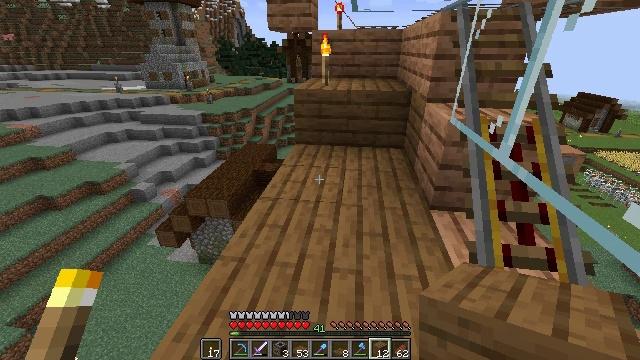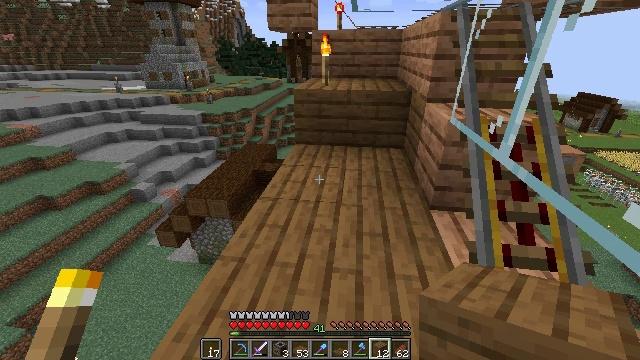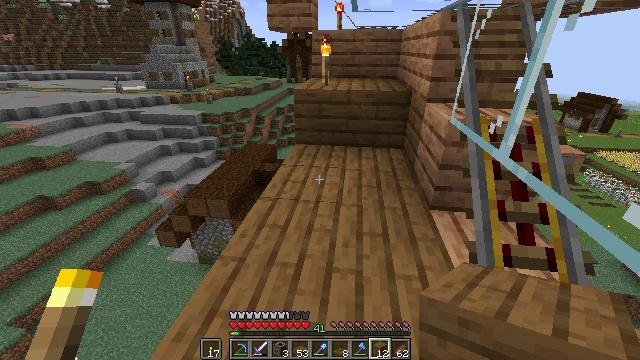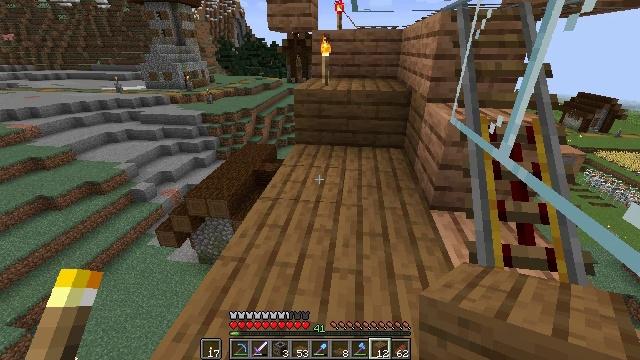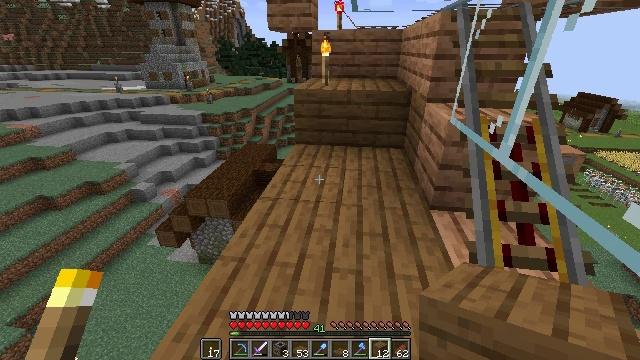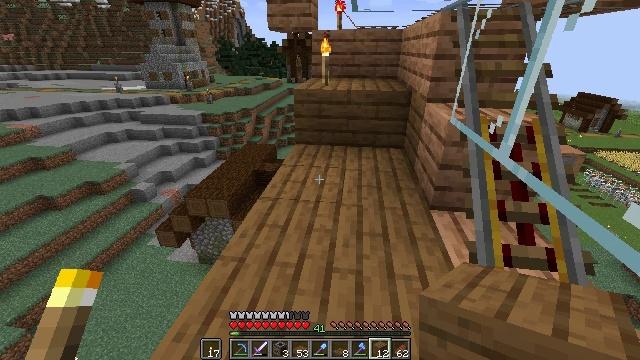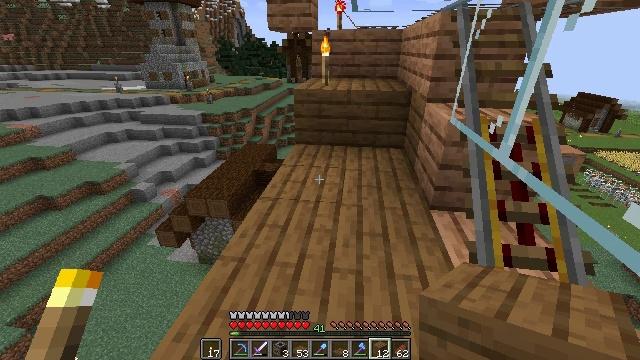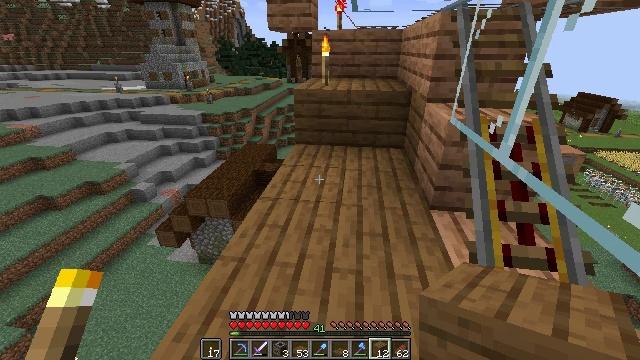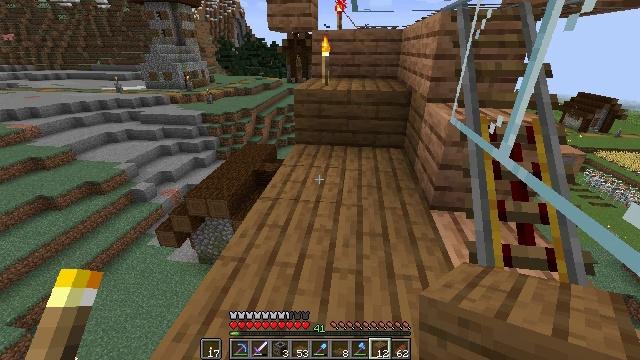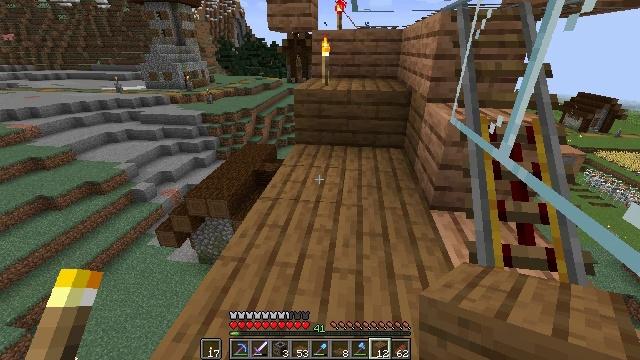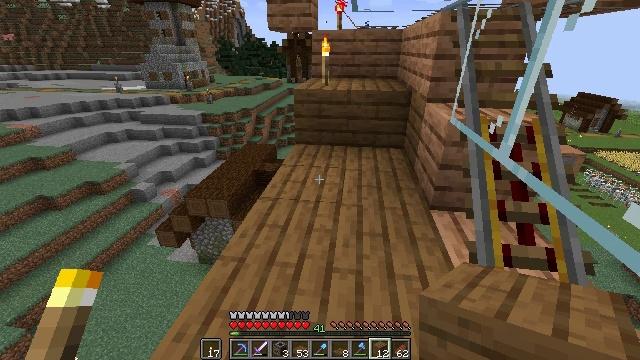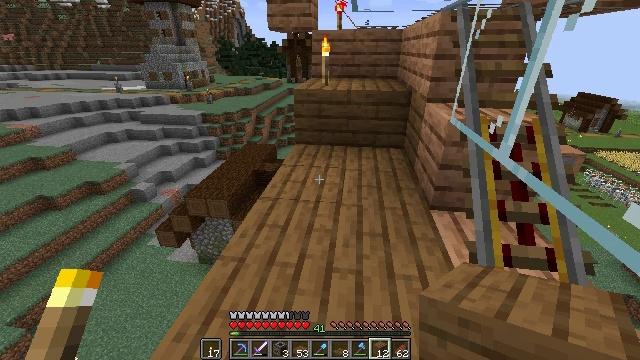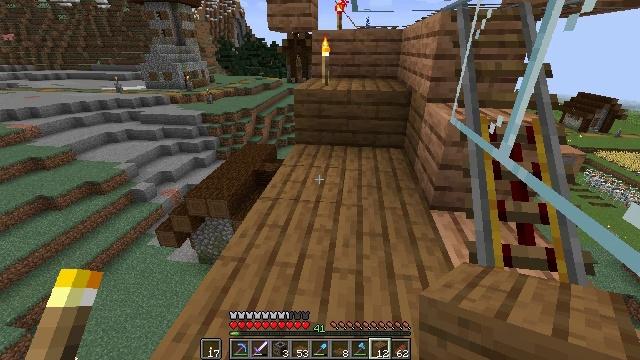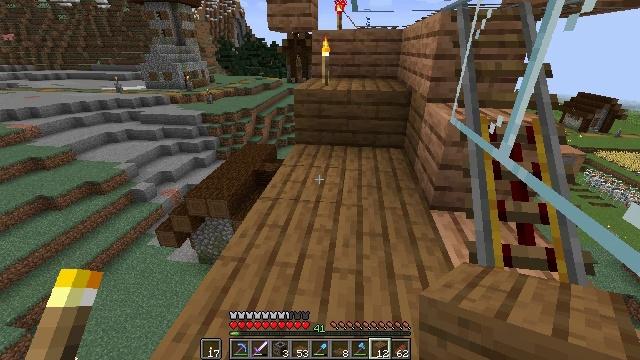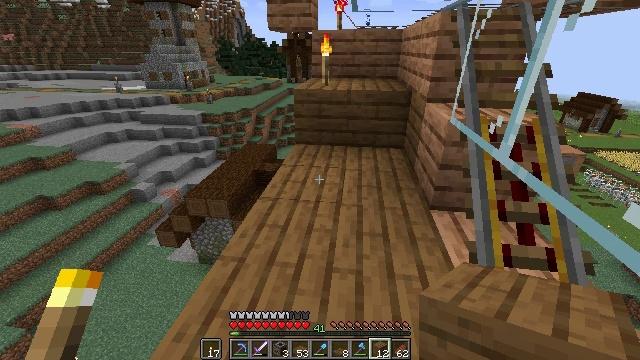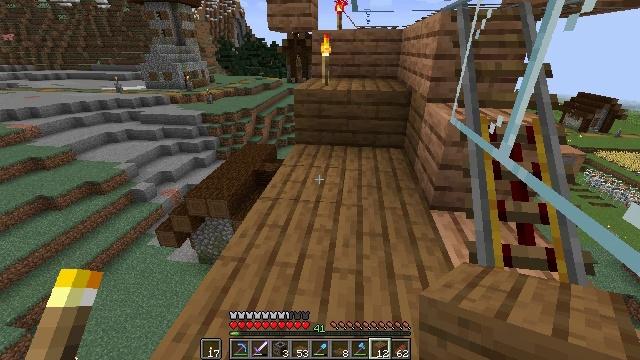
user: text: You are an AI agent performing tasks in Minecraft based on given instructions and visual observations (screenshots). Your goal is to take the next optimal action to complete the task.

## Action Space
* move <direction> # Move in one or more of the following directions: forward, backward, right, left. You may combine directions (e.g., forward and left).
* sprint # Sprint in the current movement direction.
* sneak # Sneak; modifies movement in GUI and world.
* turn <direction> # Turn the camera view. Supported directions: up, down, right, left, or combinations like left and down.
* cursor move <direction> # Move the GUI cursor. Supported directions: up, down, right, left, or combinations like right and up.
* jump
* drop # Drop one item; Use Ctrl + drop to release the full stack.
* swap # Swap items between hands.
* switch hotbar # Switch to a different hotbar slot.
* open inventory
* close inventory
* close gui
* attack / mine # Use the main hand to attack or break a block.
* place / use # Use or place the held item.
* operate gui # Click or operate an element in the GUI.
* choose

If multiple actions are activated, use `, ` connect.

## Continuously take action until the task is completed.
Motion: motion action
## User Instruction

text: Use the crafting table to make a minecart.
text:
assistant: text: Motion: no_op
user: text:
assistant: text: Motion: no_op
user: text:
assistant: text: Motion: no_op
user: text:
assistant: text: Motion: no_op
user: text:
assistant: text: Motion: no_op
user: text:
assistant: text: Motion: no_op
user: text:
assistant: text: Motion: no_op
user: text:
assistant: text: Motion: no_op
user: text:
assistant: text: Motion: no_op
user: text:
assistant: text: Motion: no_op
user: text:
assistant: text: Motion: no_op
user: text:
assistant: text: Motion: no_op
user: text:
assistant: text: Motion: no_op
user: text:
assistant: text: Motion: no_op
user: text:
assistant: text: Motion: no_op
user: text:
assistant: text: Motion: no_op
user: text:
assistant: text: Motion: no_op
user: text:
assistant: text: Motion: no_op
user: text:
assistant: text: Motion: no_op
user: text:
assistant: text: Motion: no_op
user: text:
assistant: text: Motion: no_op
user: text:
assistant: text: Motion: no_op
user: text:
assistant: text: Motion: no_op
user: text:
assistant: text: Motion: no_op
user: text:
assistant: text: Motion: no_op
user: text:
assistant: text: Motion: no_op
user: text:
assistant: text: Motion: no_op
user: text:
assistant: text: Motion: no_op
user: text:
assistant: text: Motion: no_op
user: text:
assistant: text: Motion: no_op